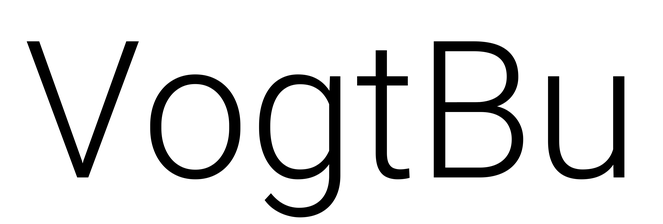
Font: Roboto_Light